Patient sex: F
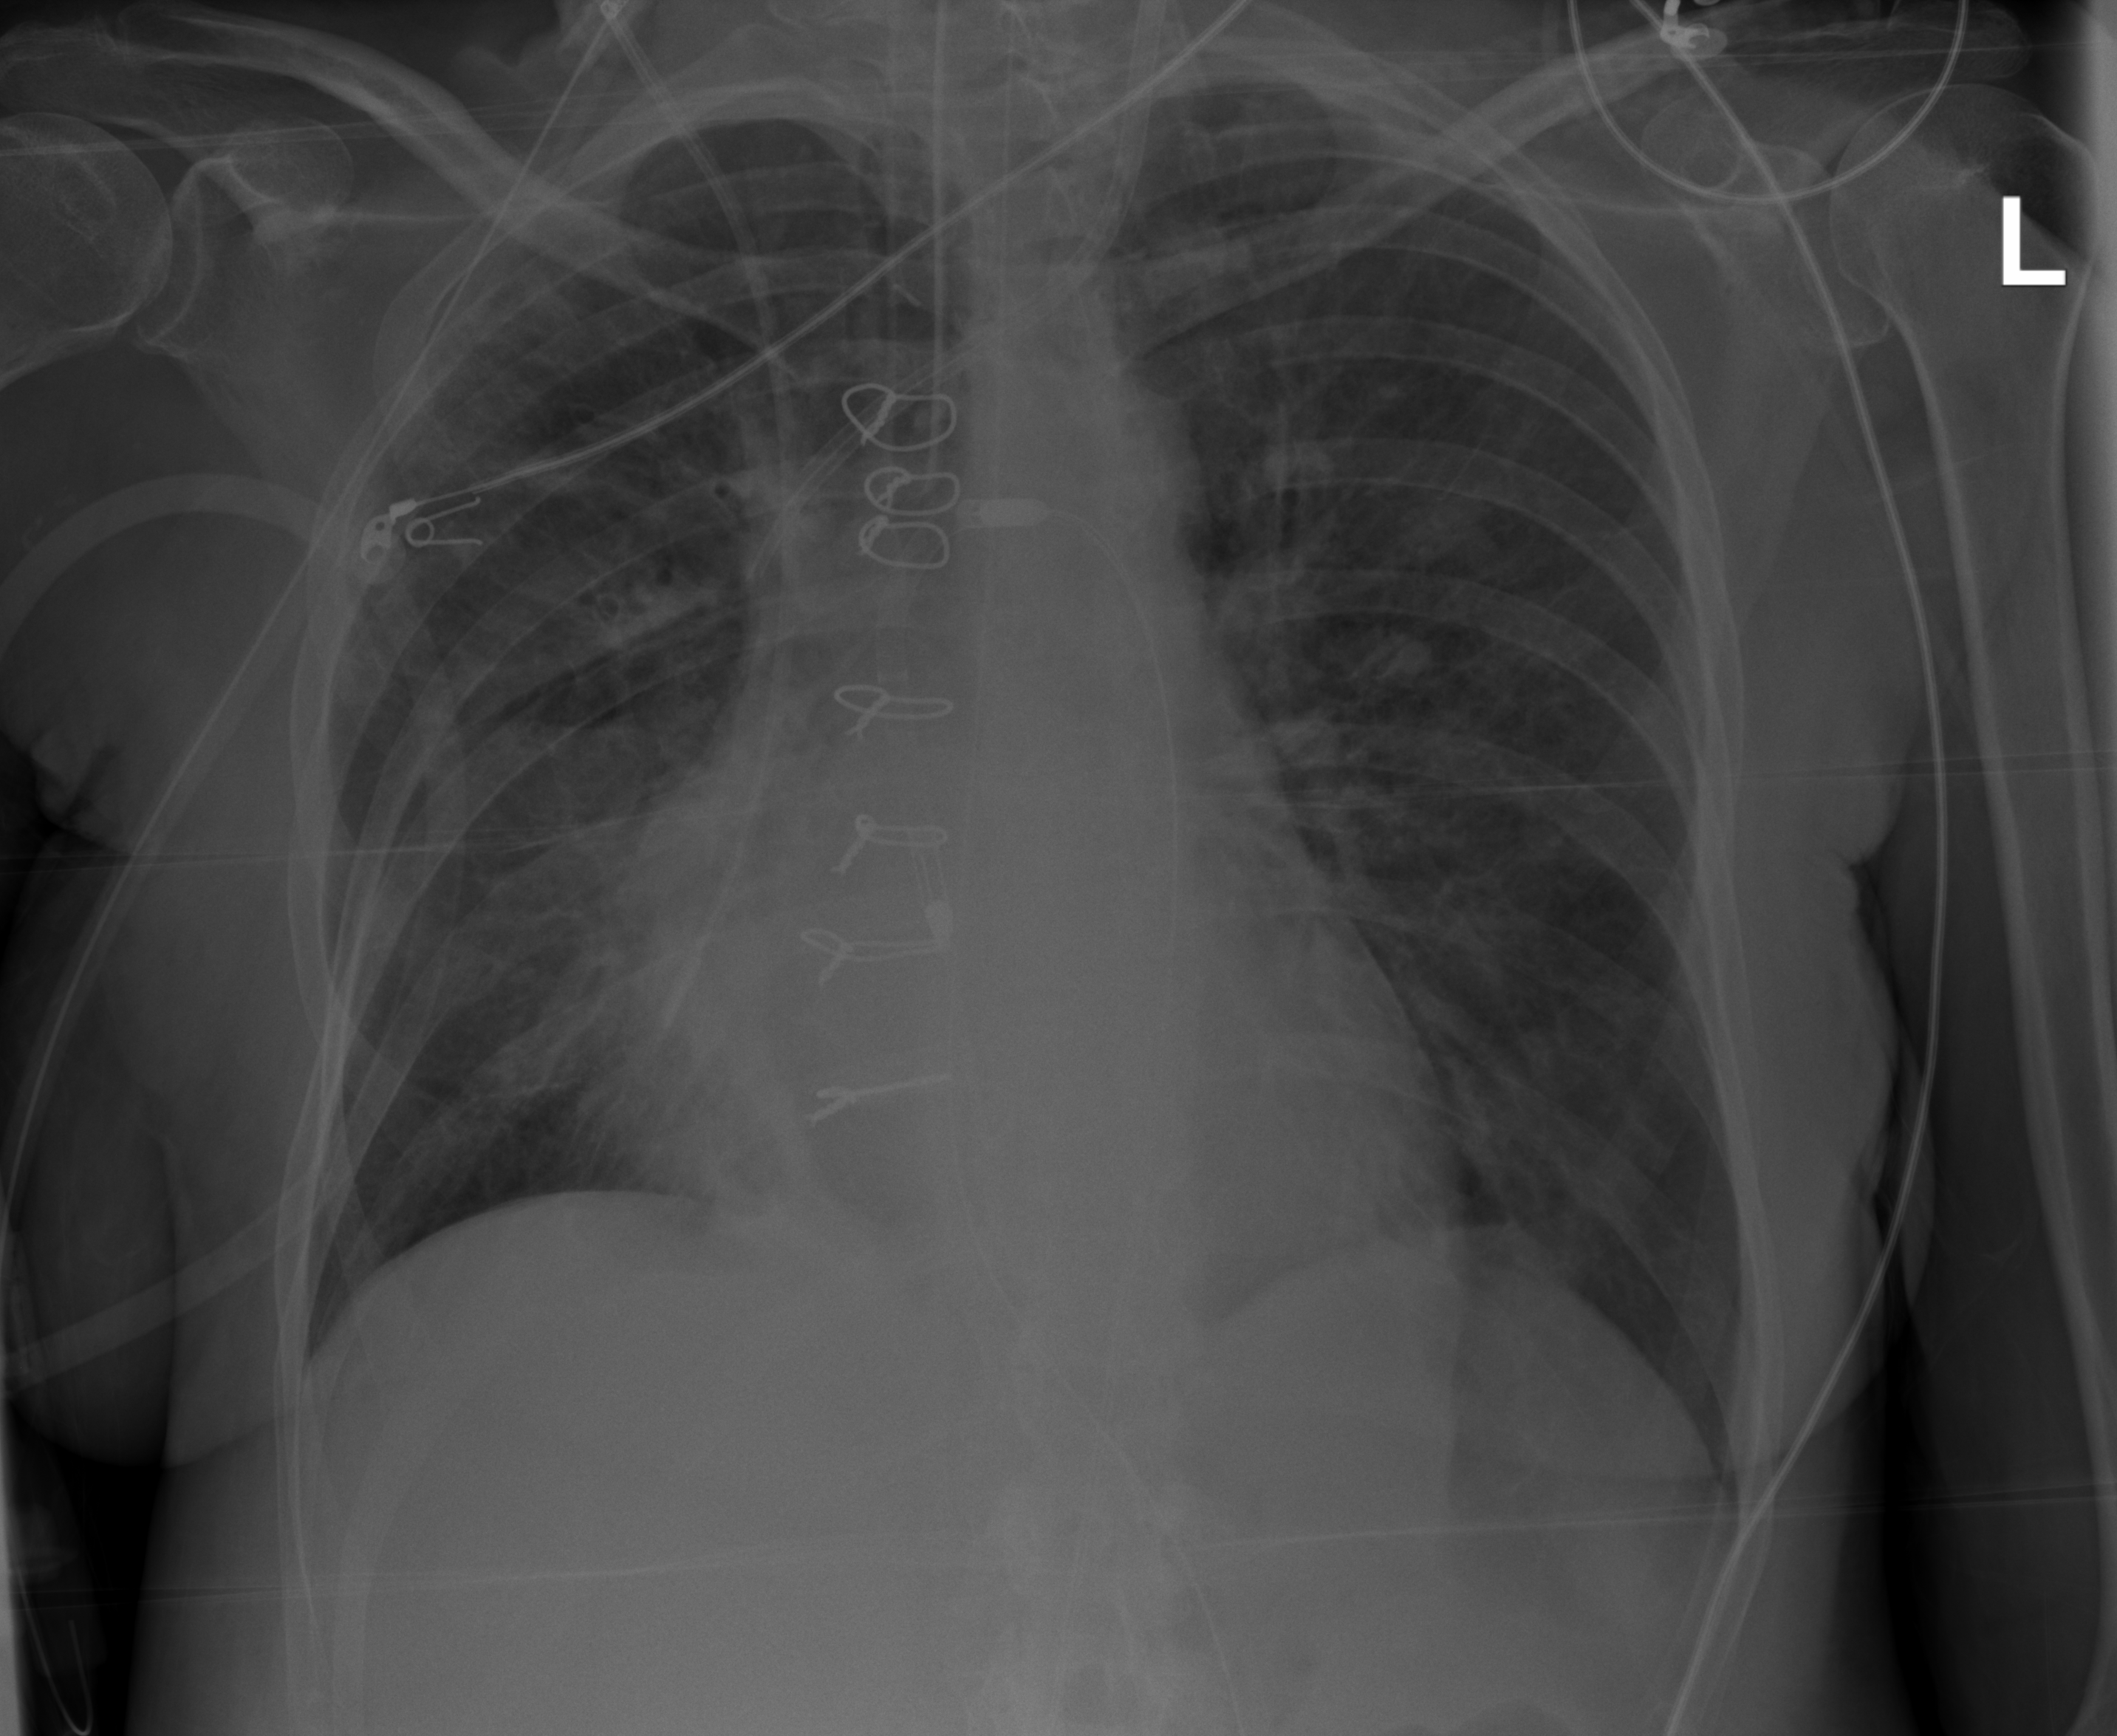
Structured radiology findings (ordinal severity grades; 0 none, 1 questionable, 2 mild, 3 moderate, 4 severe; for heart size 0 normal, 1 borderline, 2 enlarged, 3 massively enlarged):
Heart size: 1
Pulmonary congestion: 2
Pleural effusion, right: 0
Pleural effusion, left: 2
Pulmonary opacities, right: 2
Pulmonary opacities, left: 0
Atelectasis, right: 2
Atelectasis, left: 0